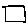
Label: square